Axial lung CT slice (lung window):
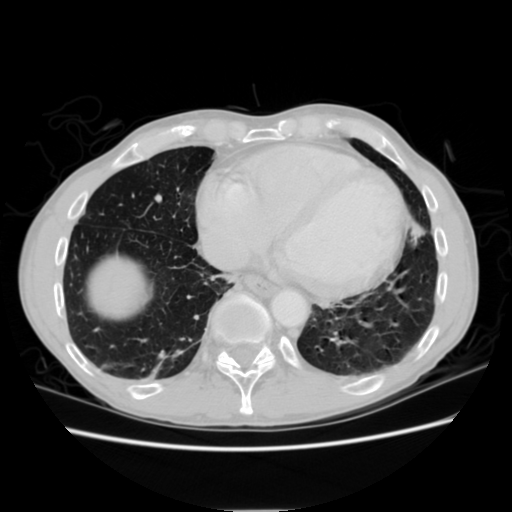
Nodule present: no